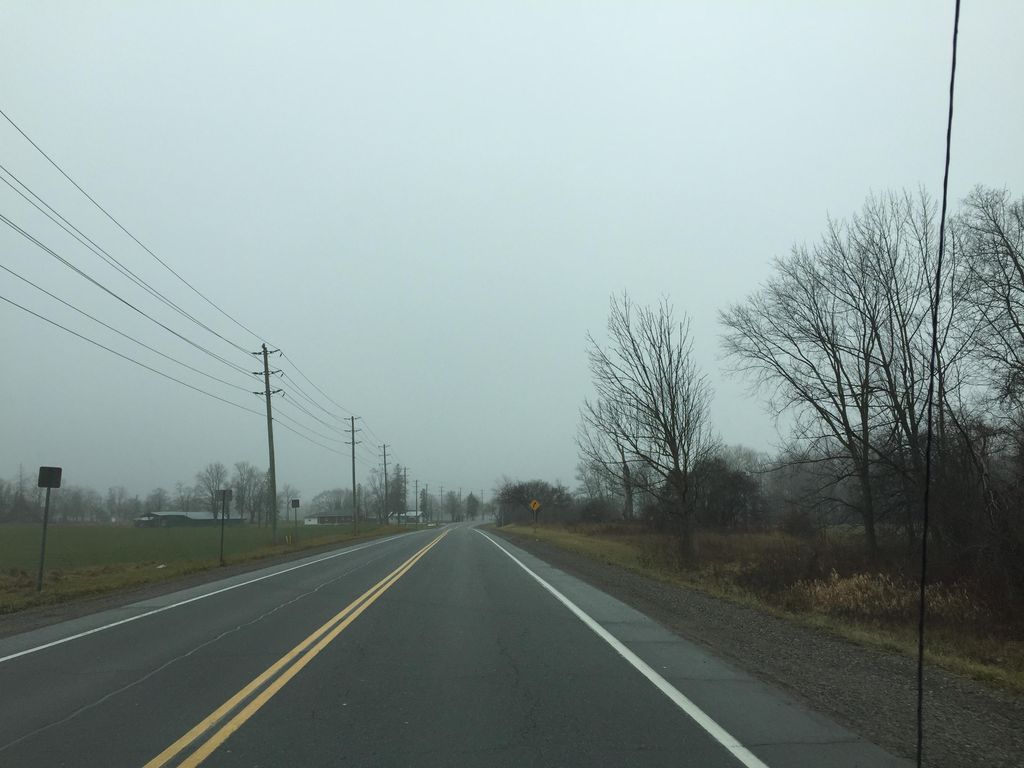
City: kitchener-waterloo